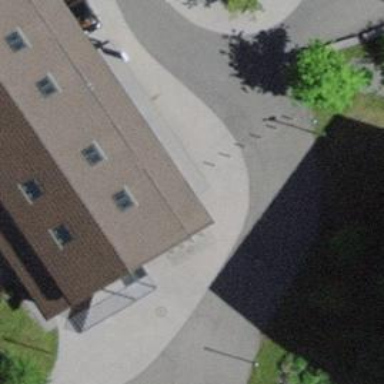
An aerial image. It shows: Kindergarten.